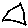
Label: triangle